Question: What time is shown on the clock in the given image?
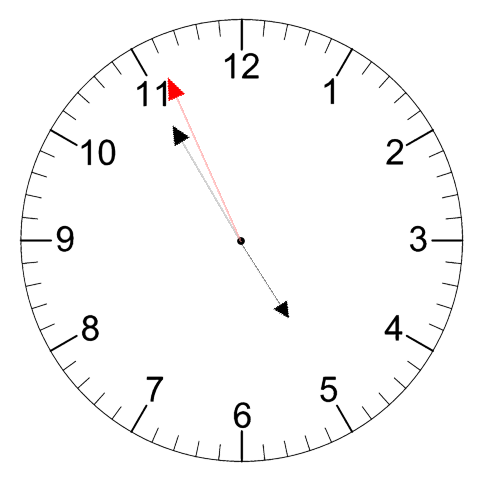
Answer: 04:54:56